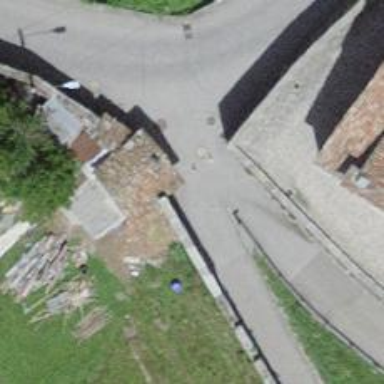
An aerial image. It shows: Bollard.